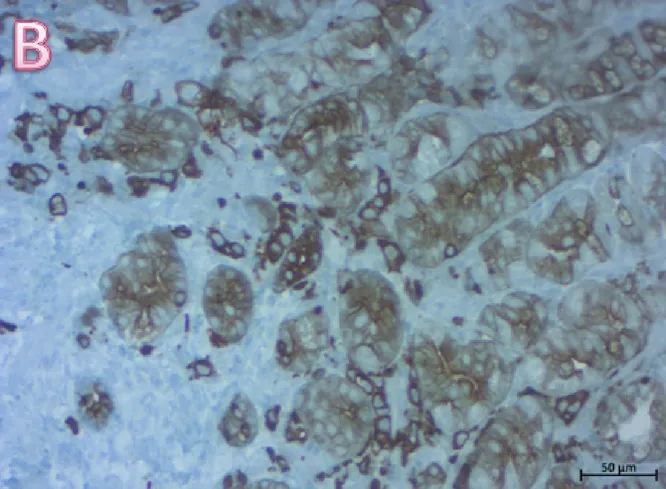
Histological examination of bladder biopsies. (B) important immunostaining of neoplastic cells by keratin (x200).
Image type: pathology (immunostaining)